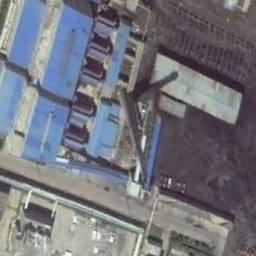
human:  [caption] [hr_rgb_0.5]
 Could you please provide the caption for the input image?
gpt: Behind a row of houses, there are three thermal power stations that are blowing smoke .

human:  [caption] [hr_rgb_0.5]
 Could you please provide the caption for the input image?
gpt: The thermal power station is on the bare land next to some buildings .

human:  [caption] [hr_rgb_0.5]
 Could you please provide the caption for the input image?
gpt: There are many machines, Equipment and pipelines in the thermal power station .

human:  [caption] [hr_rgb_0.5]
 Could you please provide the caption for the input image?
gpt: There are many buildings of different shapes next to the thermal power station .

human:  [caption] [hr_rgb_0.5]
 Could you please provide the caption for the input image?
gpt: There are some buildings on the thermal power station .